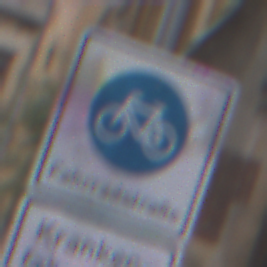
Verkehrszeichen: BeginnFahrradstrasse
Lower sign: BesondereFahrzeugeUndTransportgueter4
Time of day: Midday
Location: Outdoor (Urban)
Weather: Overcast
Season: NotSpecified
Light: Natural